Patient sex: M
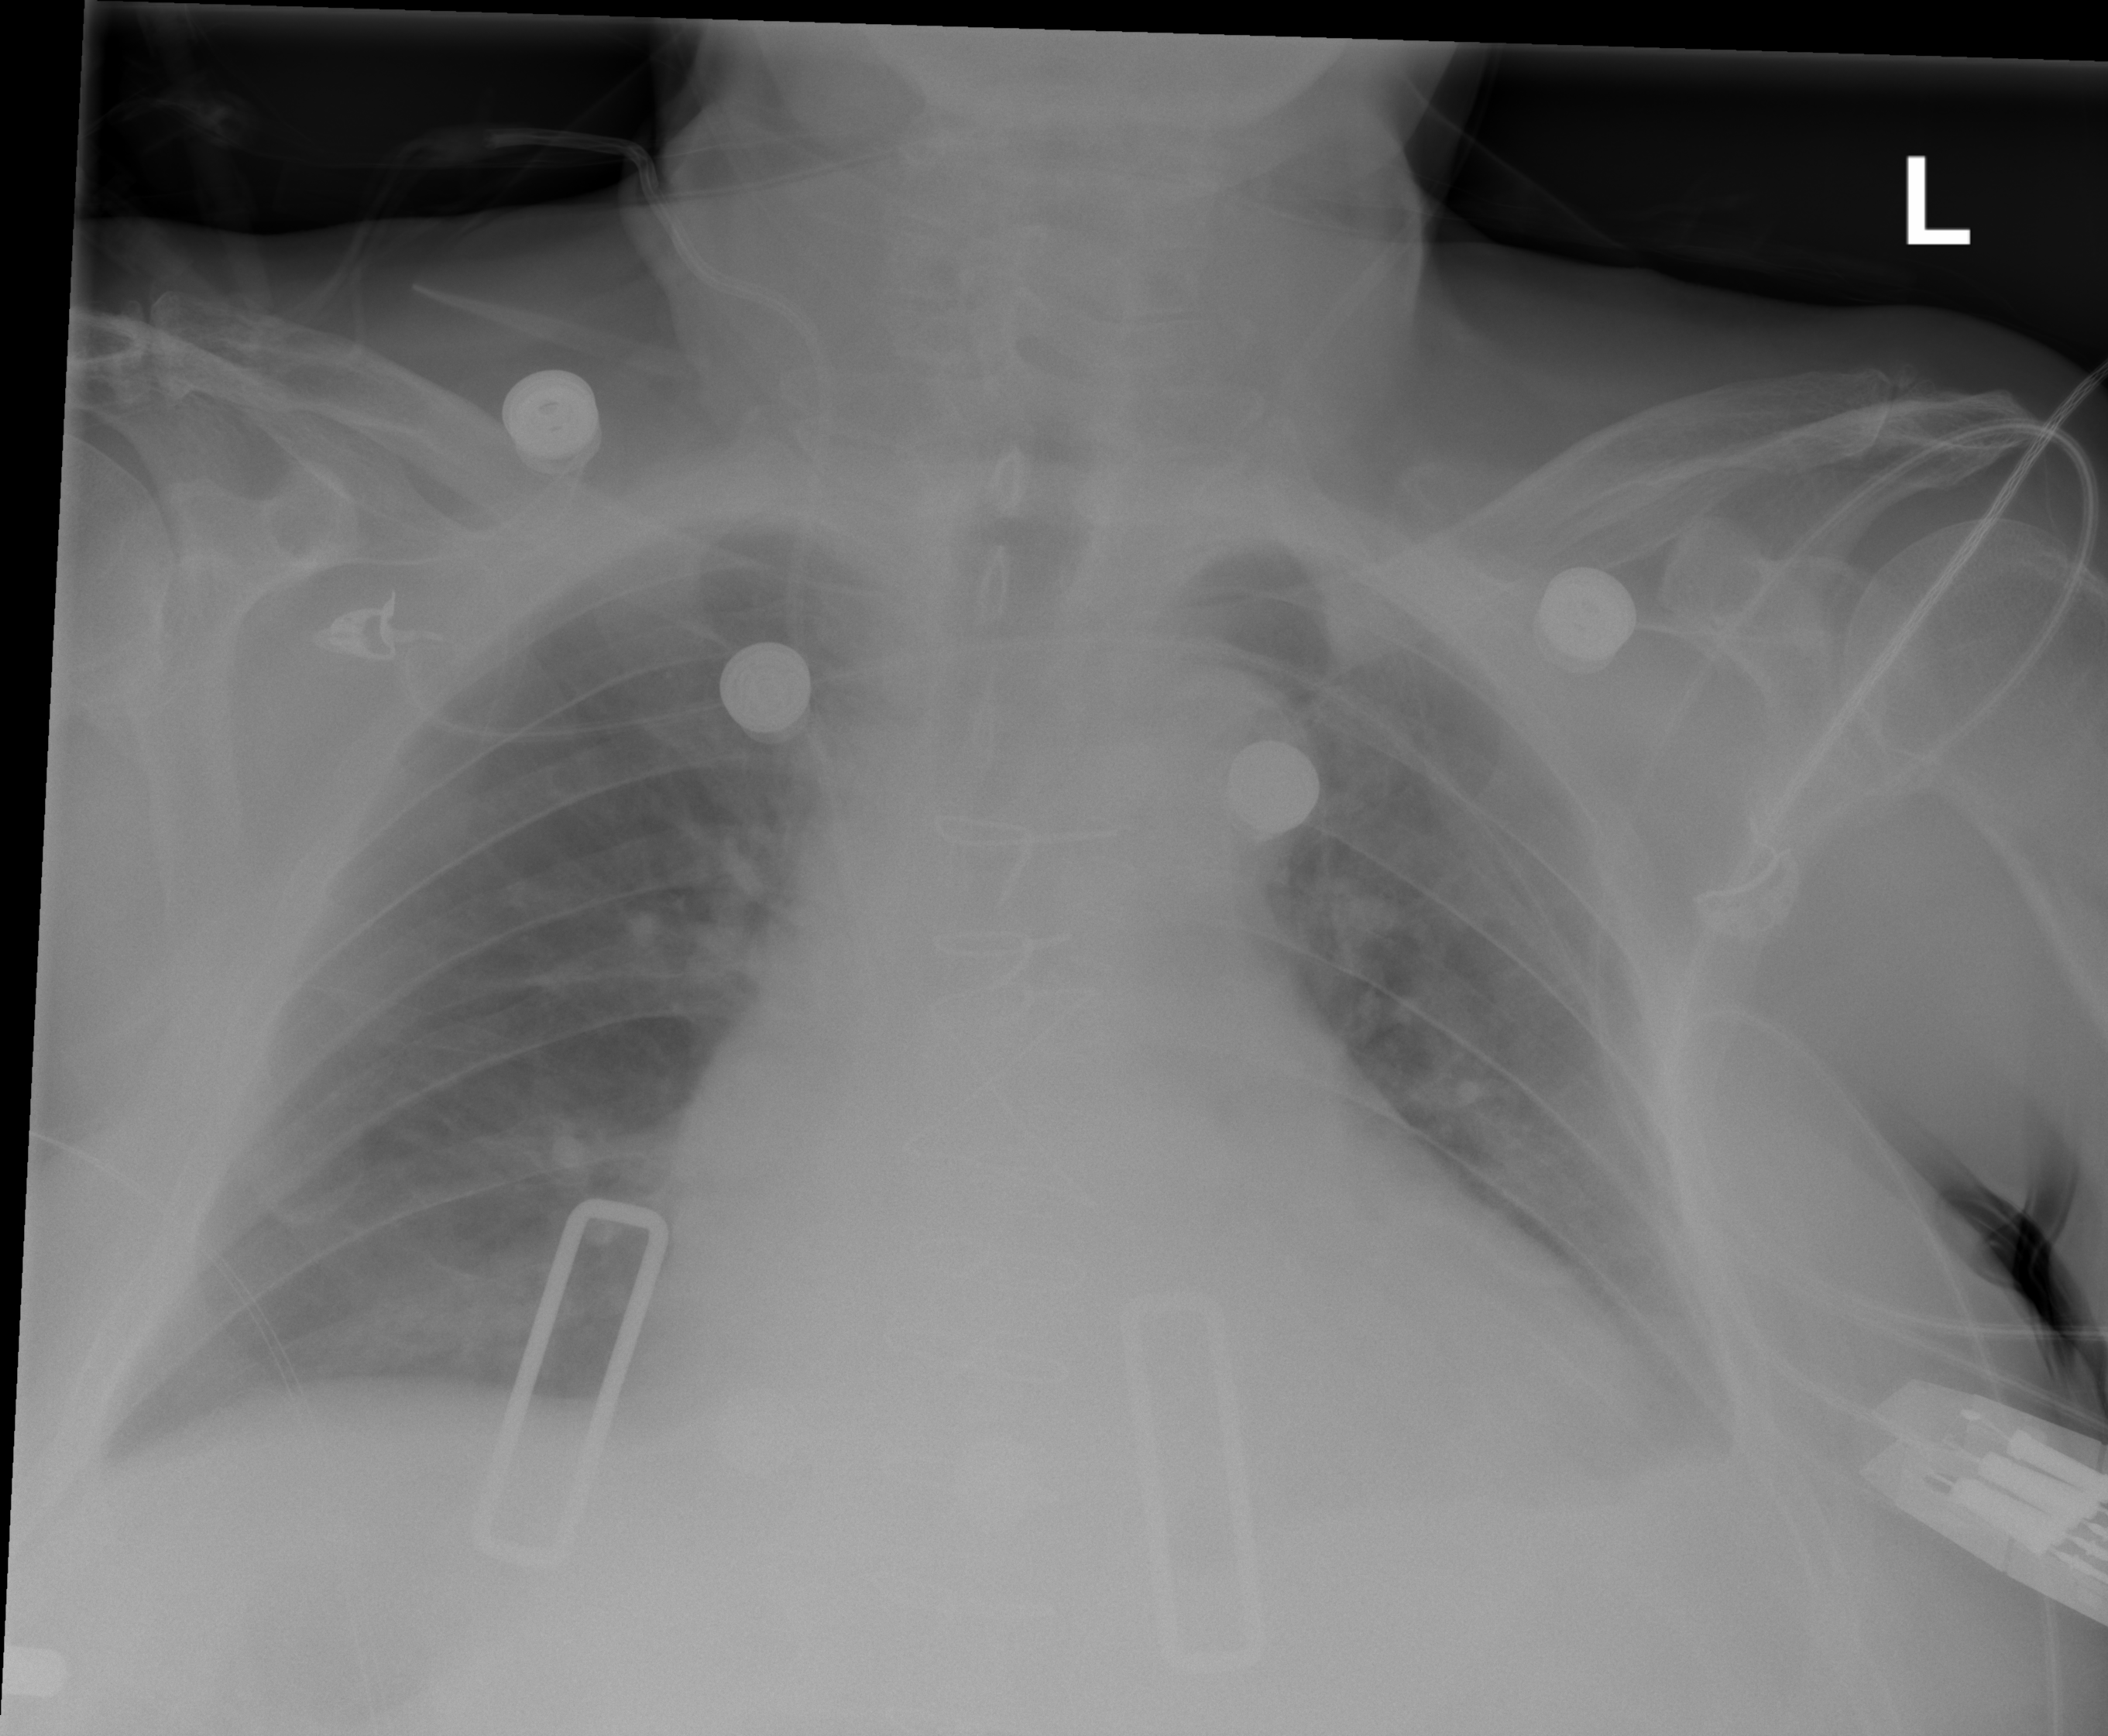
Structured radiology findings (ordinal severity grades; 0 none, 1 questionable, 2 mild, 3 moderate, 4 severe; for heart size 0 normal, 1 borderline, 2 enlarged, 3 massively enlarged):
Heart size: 2
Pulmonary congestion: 2
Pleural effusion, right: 0
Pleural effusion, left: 2
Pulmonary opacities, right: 0
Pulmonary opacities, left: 0
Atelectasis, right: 0
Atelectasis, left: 2